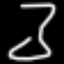
Label: hourglass